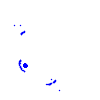
Particle: electron